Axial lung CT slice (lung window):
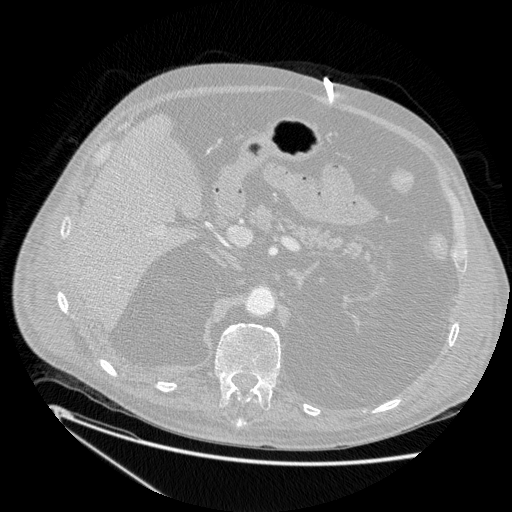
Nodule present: no